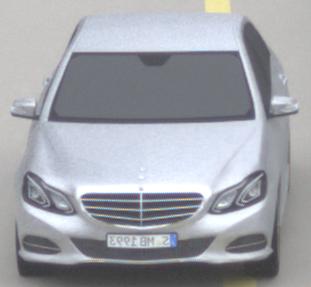
Make: Mercedes-Benz
Model: E 200
Detailed model: E-Class (212) Limousine
Model produced from: 2013/04
Model produced until: 2015/10
Doors: 4
Color: white
Road condition: dry road
Daytime: morning or afternoon
Contrast: low contrast